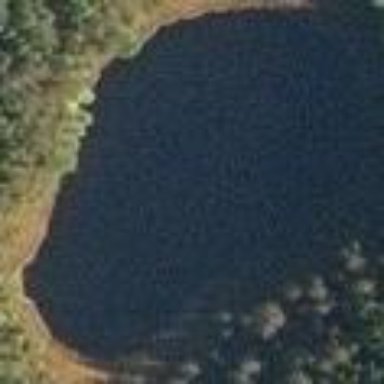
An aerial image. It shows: Serene lake.